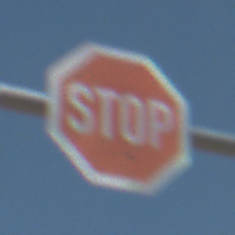
Verkehrszeichen: Stop
Umgebung: Outdoor, Nature
Tageszeit: Midday
Wetter: Clear
Licht: Natural
Jahreszeit: NotSpecified
Kontrast: HighContrast